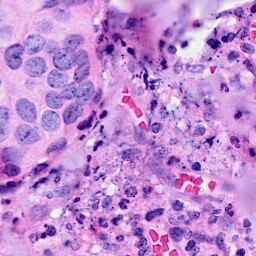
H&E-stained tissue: Breast